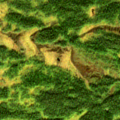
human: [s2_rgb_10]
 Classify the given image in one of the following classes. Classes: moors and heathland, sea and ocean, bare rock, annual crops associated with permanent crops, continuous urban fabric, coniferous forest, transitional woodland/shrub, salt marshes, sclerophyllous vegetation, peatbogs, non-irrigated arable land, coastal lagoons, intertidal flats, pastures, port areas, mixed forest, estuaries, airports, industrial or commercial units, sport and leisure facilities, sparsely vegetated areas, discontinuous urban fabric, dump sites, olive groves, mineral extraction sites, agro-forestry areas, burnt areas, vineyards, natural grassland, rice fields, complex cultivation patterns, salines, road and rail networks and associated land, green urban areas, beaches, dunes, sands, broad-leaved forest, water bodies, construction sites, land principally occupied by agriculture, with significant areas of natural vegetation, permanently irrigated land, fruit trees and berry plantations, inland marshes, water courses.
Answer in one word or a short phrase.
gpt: coniferous forest, peatbogs